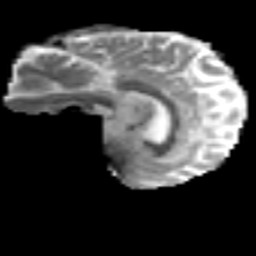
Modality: MD
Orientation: sagittal
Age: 47
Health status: ill
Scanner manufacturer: philips
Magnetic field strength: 3 T
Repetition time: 9 s
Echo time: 0.127 s